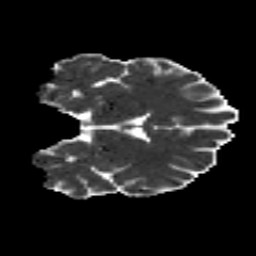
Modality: MD
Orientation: coronal
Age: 30
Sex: male
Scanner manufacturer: siemens
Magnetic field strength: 3 T
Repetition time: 8.8 s
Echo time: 0.085 s